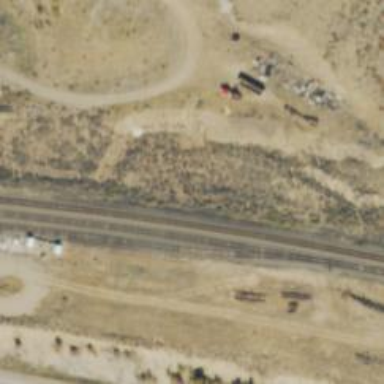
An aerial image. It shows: Railway siding for service.